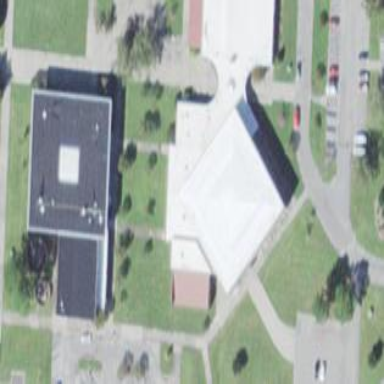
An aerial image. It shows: School building.